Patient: sex F, age 43
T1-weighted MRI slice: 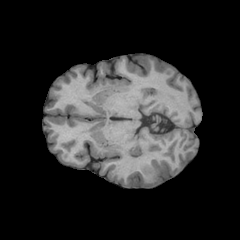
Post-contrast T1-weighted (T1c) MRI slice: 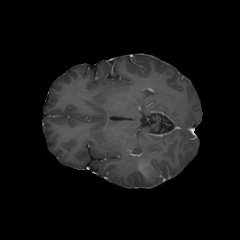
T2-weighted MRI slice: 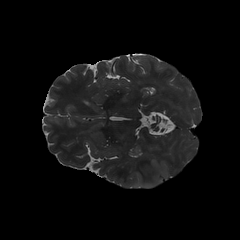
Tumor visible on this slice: yes
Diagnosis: Astrocytoma, IDH-wildtype
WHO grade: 3